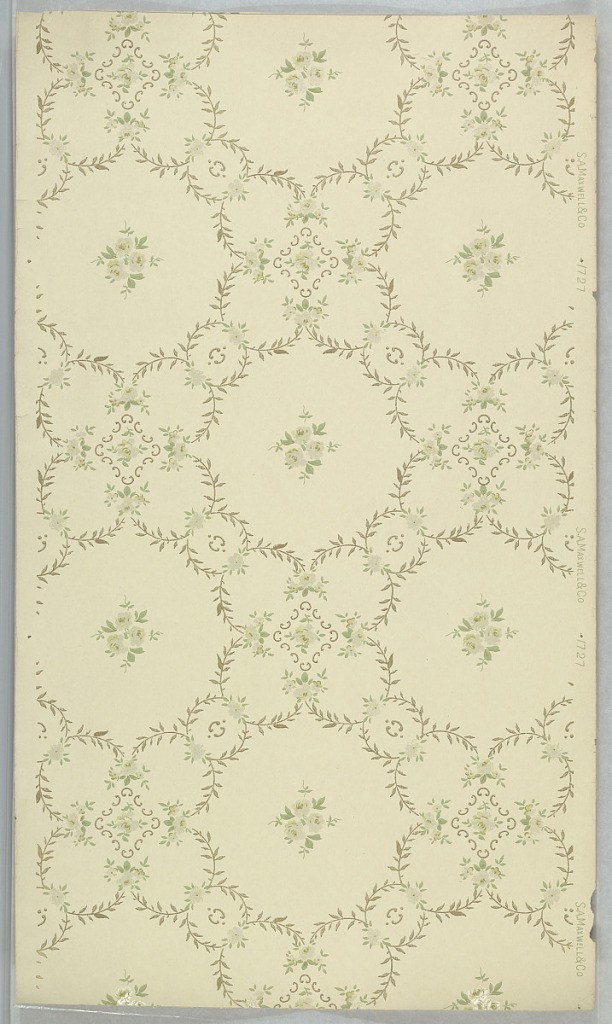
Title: Sidewall
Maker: Maxwell & Co., S.A., Chicago, Illinois, USA
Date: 1905–1915
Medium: Machine-printed paper, liquid mica
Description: Two different sized floral wreaths, linked together, form a grid or trellis pattern. Floral sprig centered in each void. Printed on off-white ground.